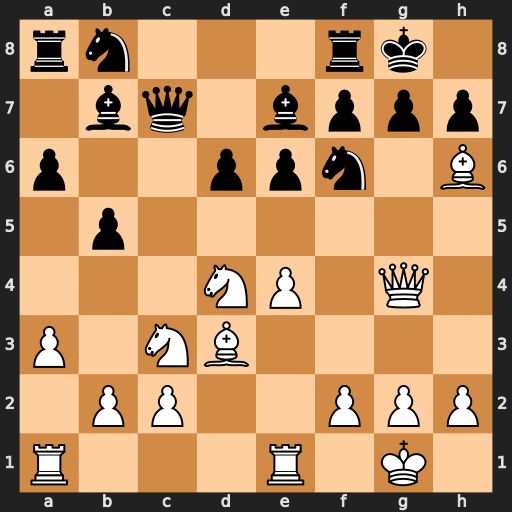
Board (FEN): rn3rk1/1bq1bppp/p2ppn1B/1p6/3NP1Q1/P1NB4/1PP2PPP/R3R1K1
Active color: w
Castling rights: -
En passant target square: -
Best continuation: Qxg7#